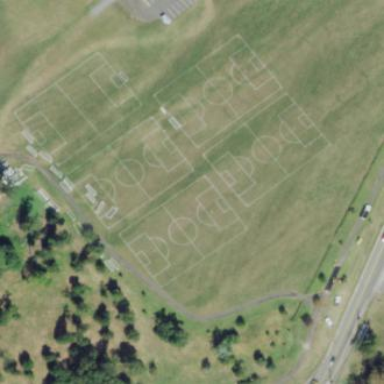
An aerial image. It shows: Soccer pitch designated for leisure and sports activities.